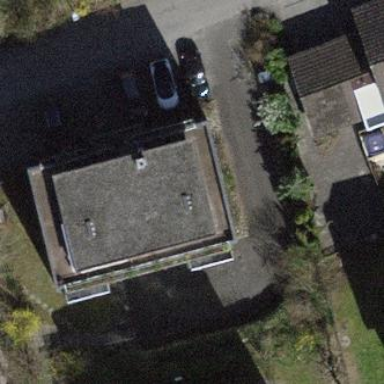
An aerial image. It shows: Building with flat roof.